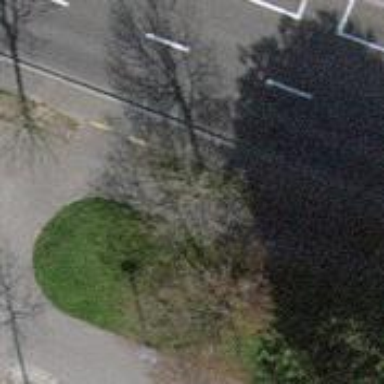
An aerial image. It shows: Tree-lined avenue.